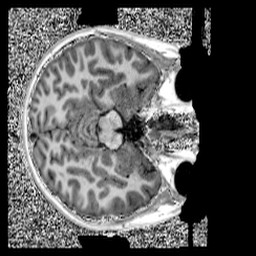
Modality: UNIT1
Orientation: axial
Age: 10
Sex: female
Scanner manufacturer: siemens
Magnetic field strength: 3 T
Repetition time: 4 s
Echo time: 0.00303 s